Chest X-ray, PA view. Patient: 53 years old, sex M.
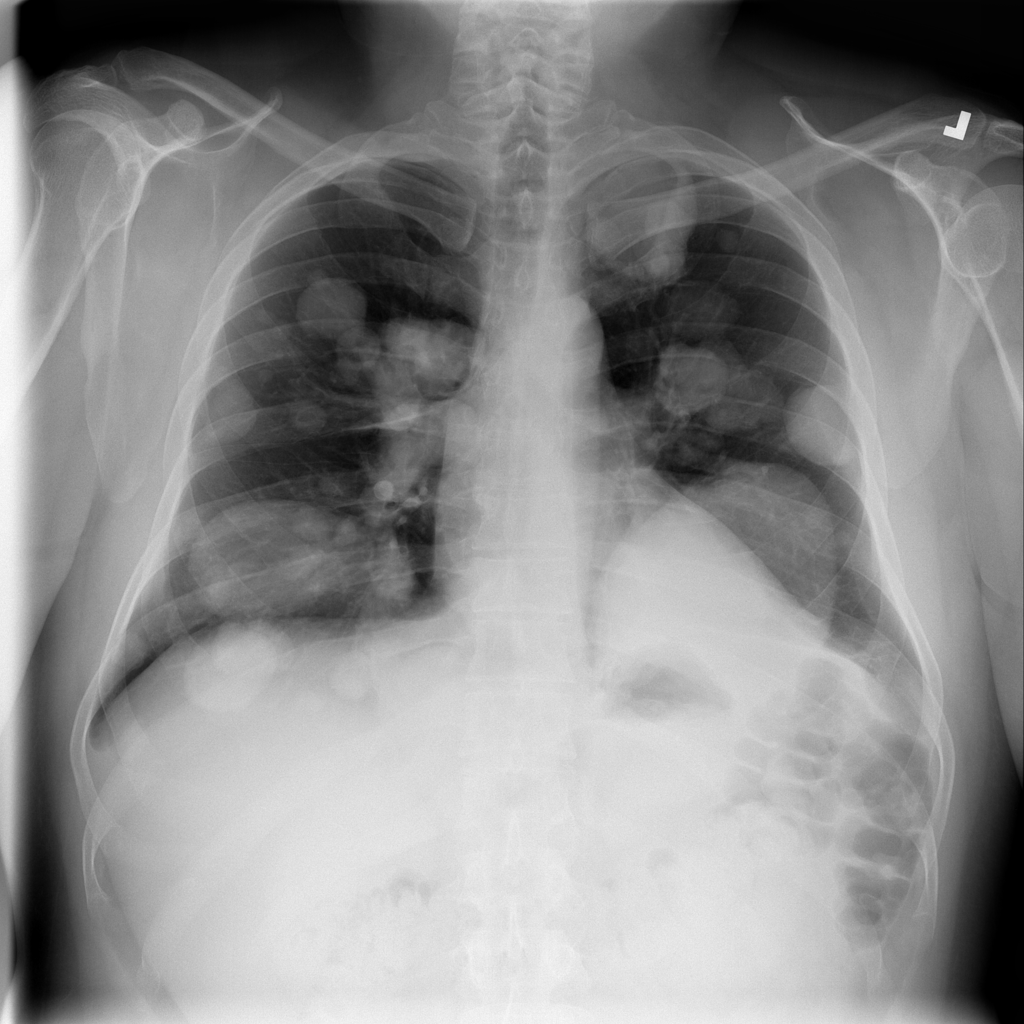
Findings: Mass, Nodule